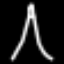
Label: The Eiffel Tower